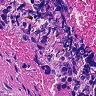
Metastatic tissue present: no